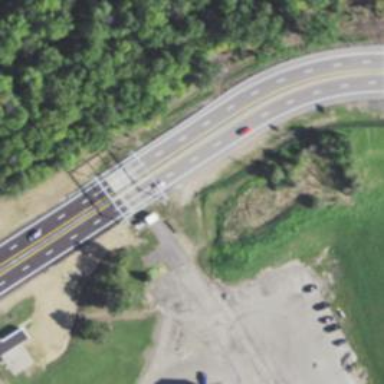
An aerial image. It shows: Toll gantry on the road.